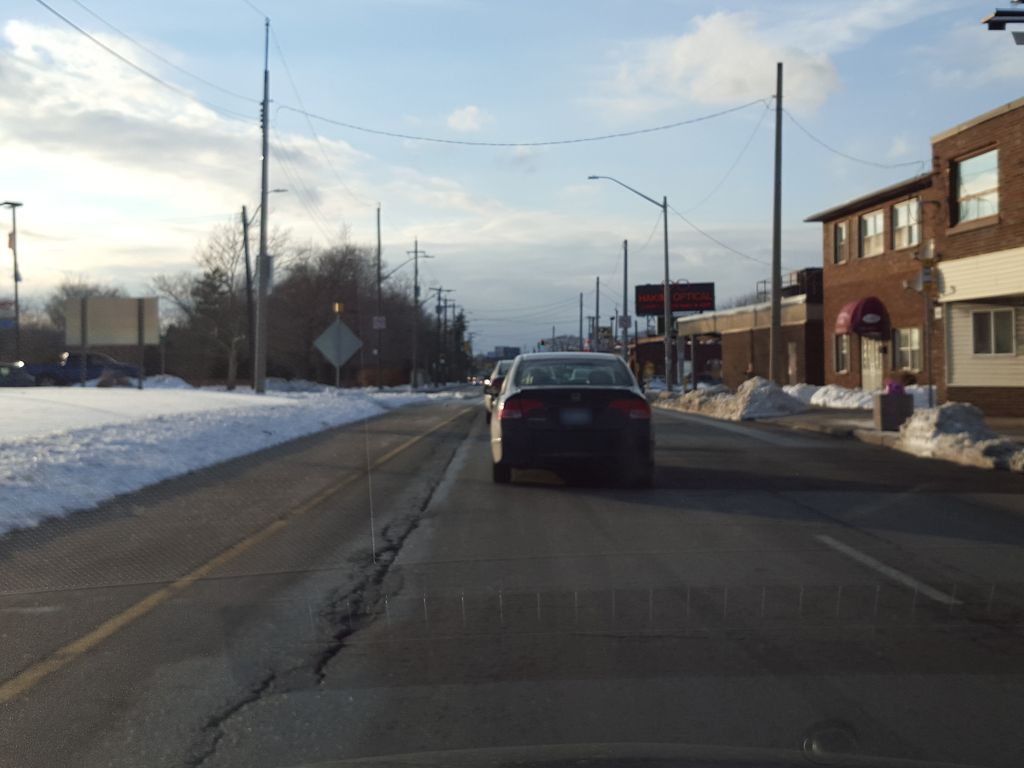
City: hamilton